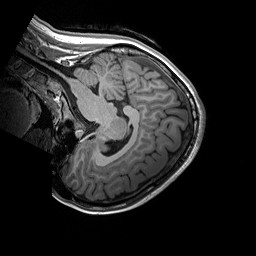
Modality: T1w
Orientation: sagittal
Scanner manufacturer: siemens
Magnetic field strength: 3 T
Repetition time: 2.2 s
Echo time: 0.00244 s